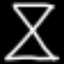
Label: hourglass